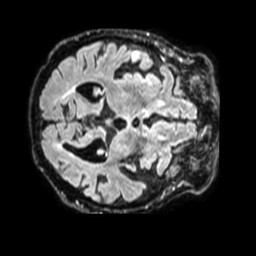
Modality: FLAIR
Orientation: axial
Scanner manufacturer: philips
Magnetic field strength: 1.5 T
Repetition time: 4.8 s
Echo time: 0.3363 s